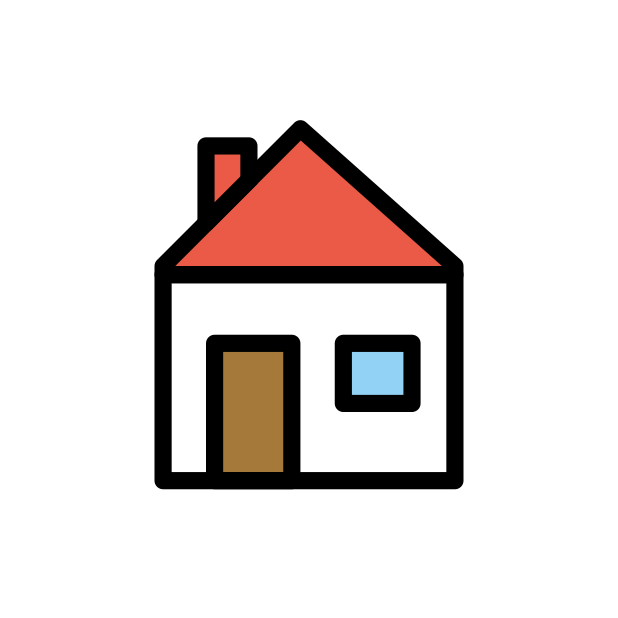
Emoji: 🏠
Name: house building
Unicode: 0x1f3e0